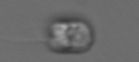
Label: Amoeba